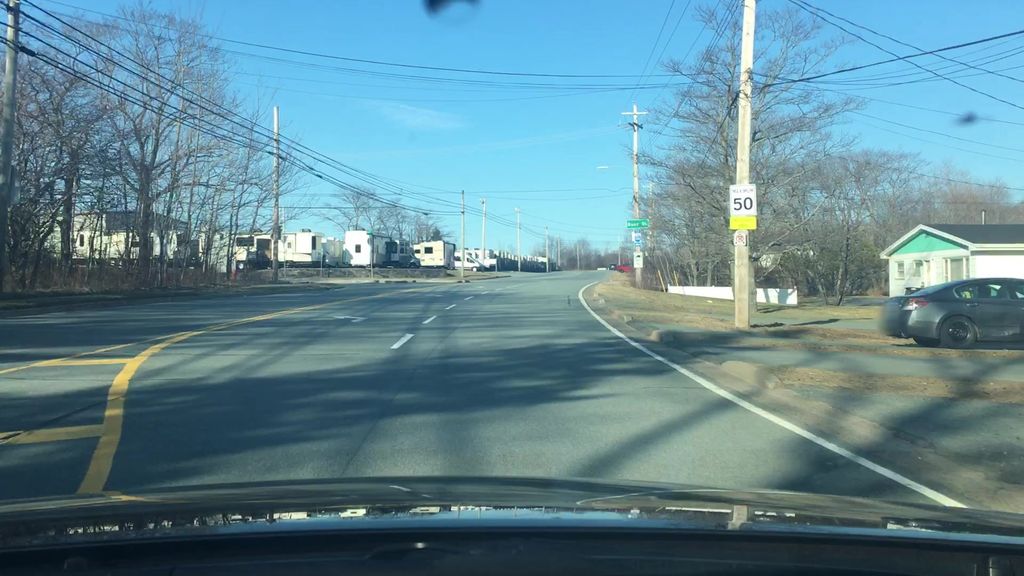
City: halifax